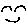
Label: smiley face